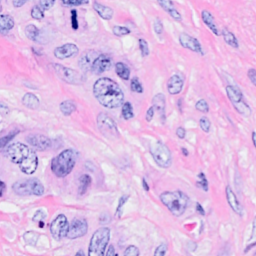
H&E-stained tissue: Breast